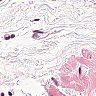
Metastatic tissue present: no